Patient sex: M
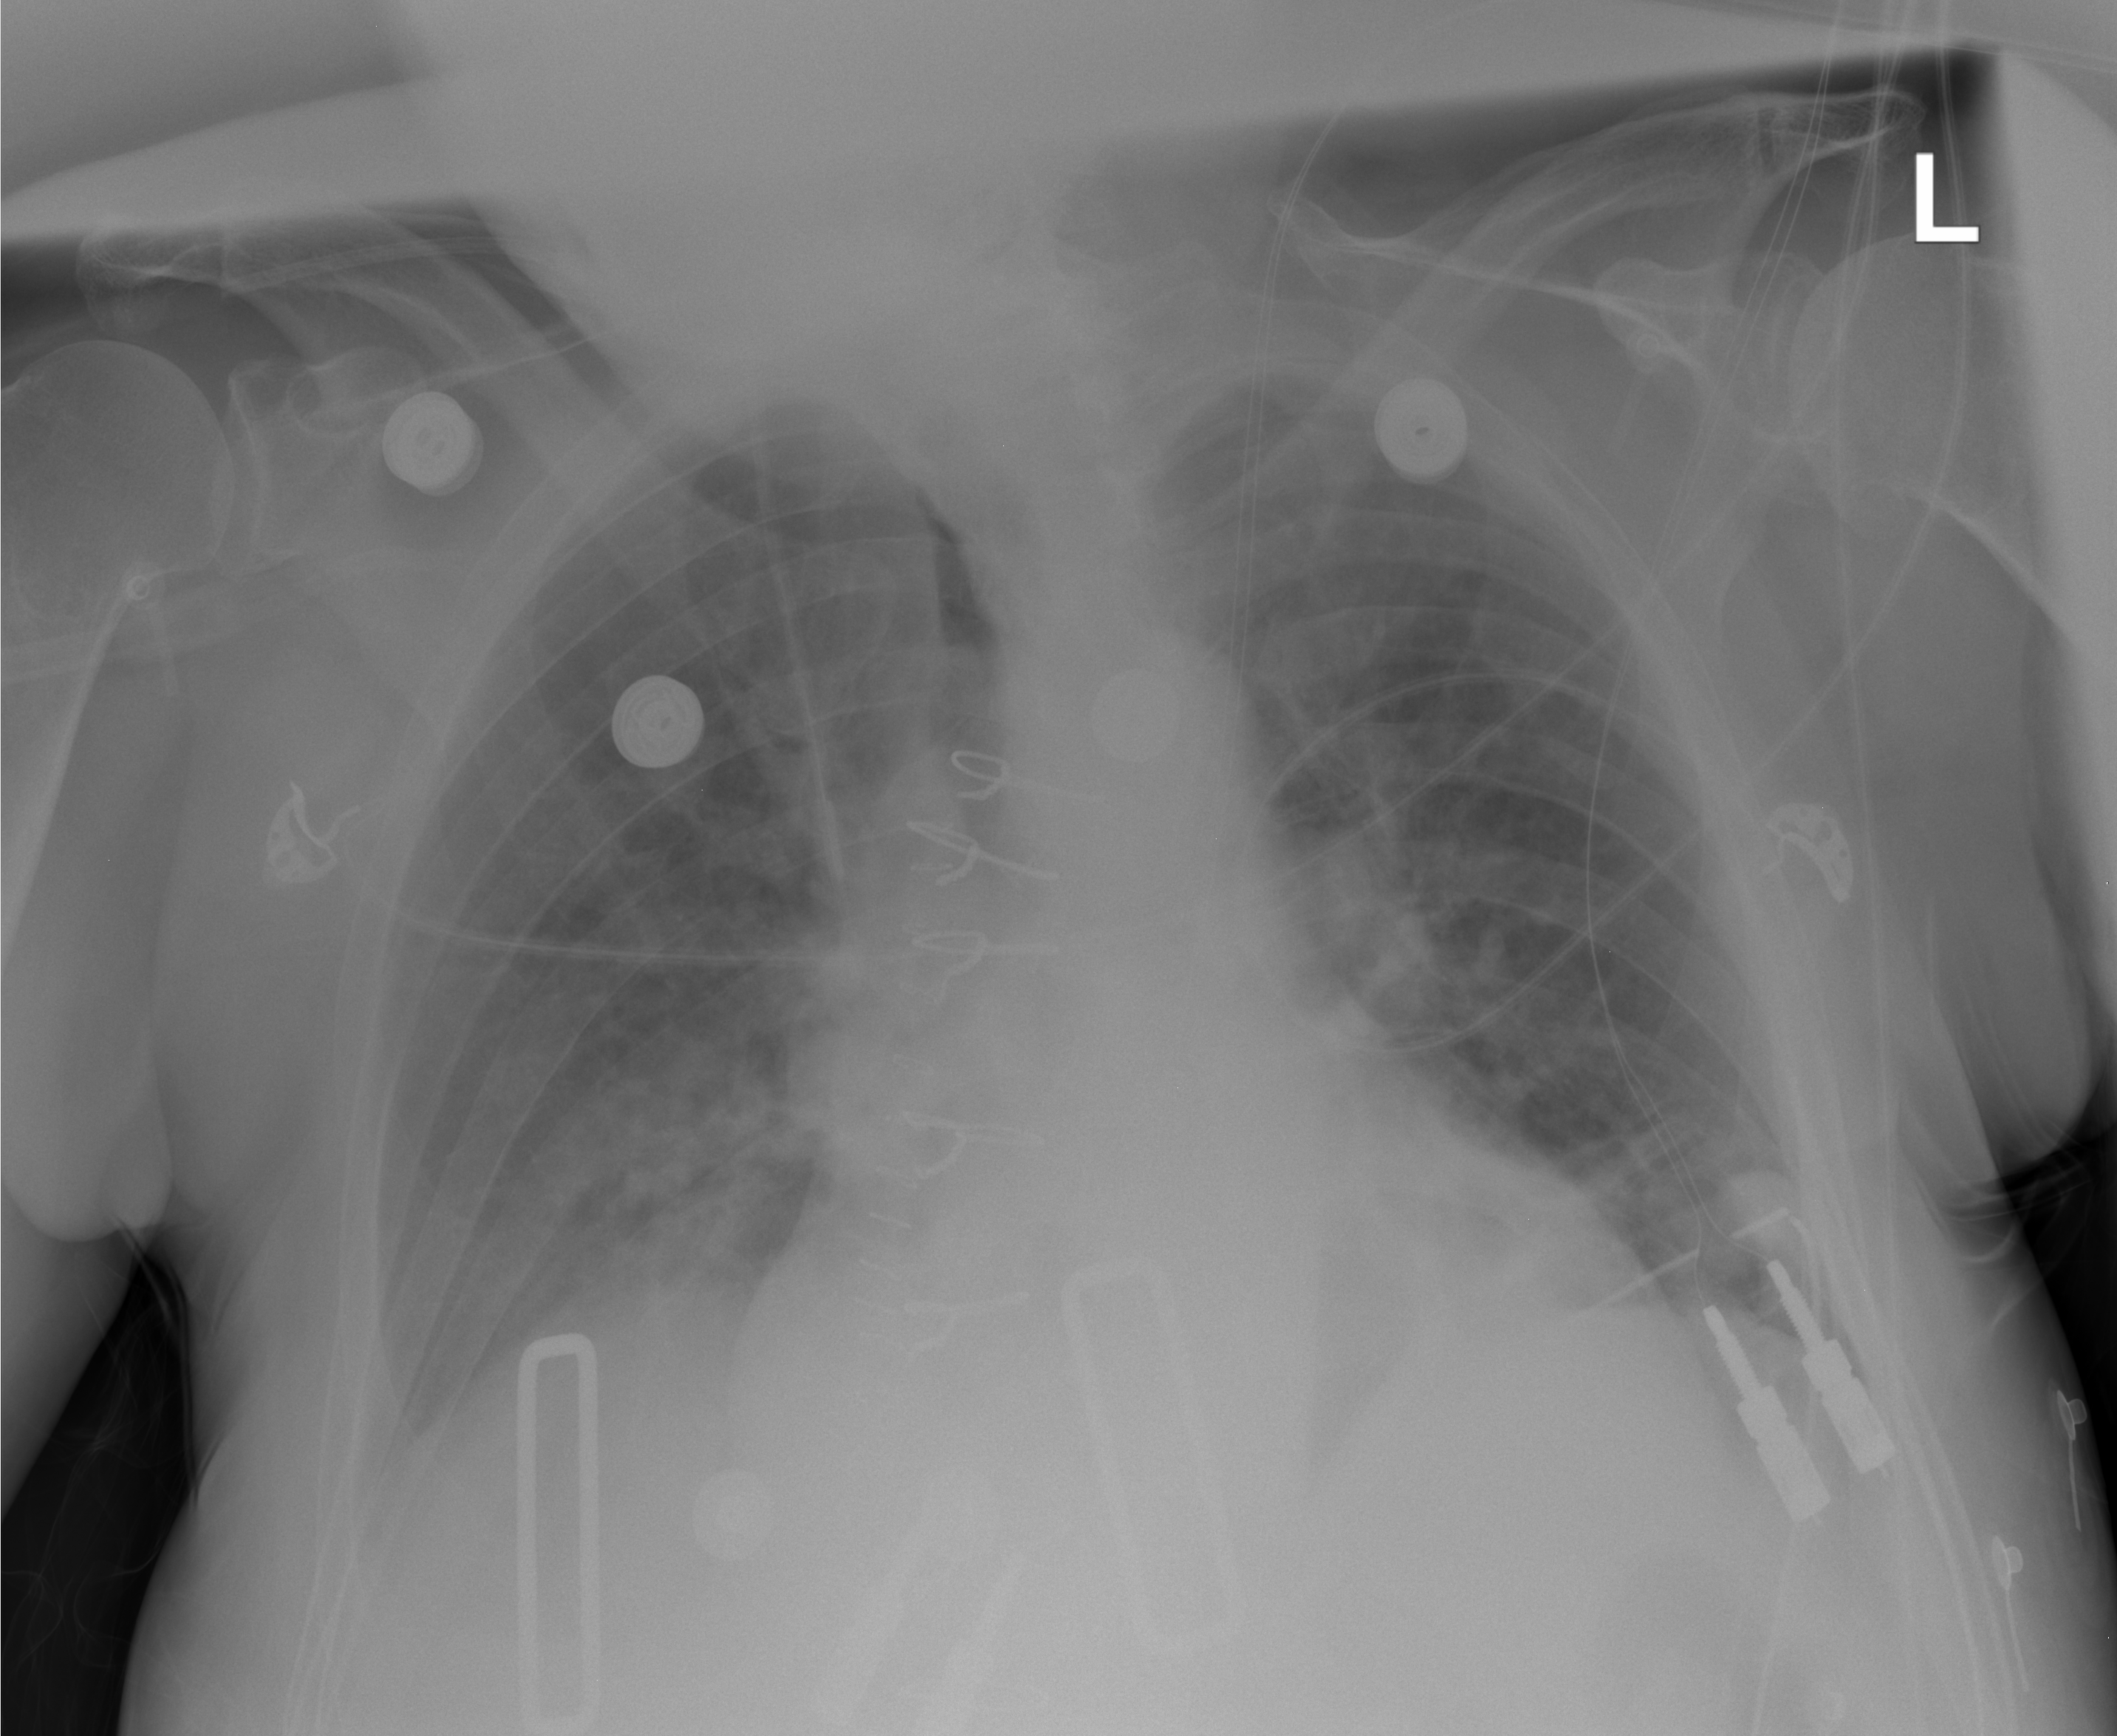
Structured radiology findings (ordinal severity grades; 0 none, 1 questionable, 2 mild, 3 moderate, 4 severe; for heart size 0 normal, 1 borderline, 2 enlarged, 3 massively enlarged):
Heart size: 2
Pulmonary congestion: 2
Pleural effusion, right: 2
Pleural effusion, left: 0
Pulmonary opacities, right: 0
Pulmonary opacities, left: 0
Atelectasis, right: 0
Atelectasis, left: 0